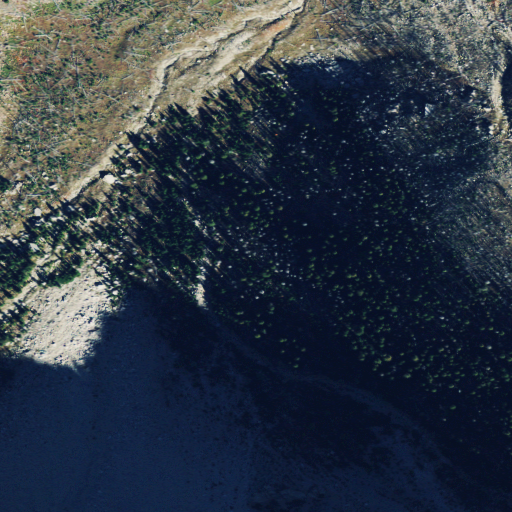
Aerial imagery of depression(s) in Montana named Bunch Grass Basin containing evergreen forest, shrub, barren land, and grassland